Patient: sex F, age 83
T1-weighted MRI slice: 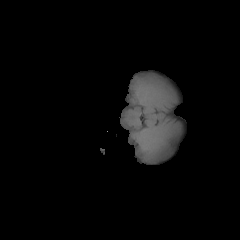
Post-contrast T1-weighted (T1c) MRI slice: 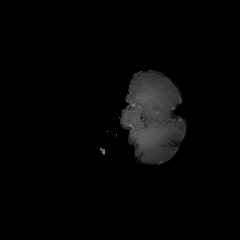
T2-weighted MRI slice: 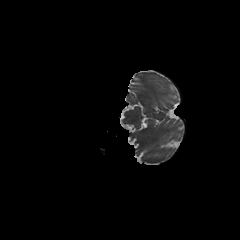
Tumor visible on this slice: no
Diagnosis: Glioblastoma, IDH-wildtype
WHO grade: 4